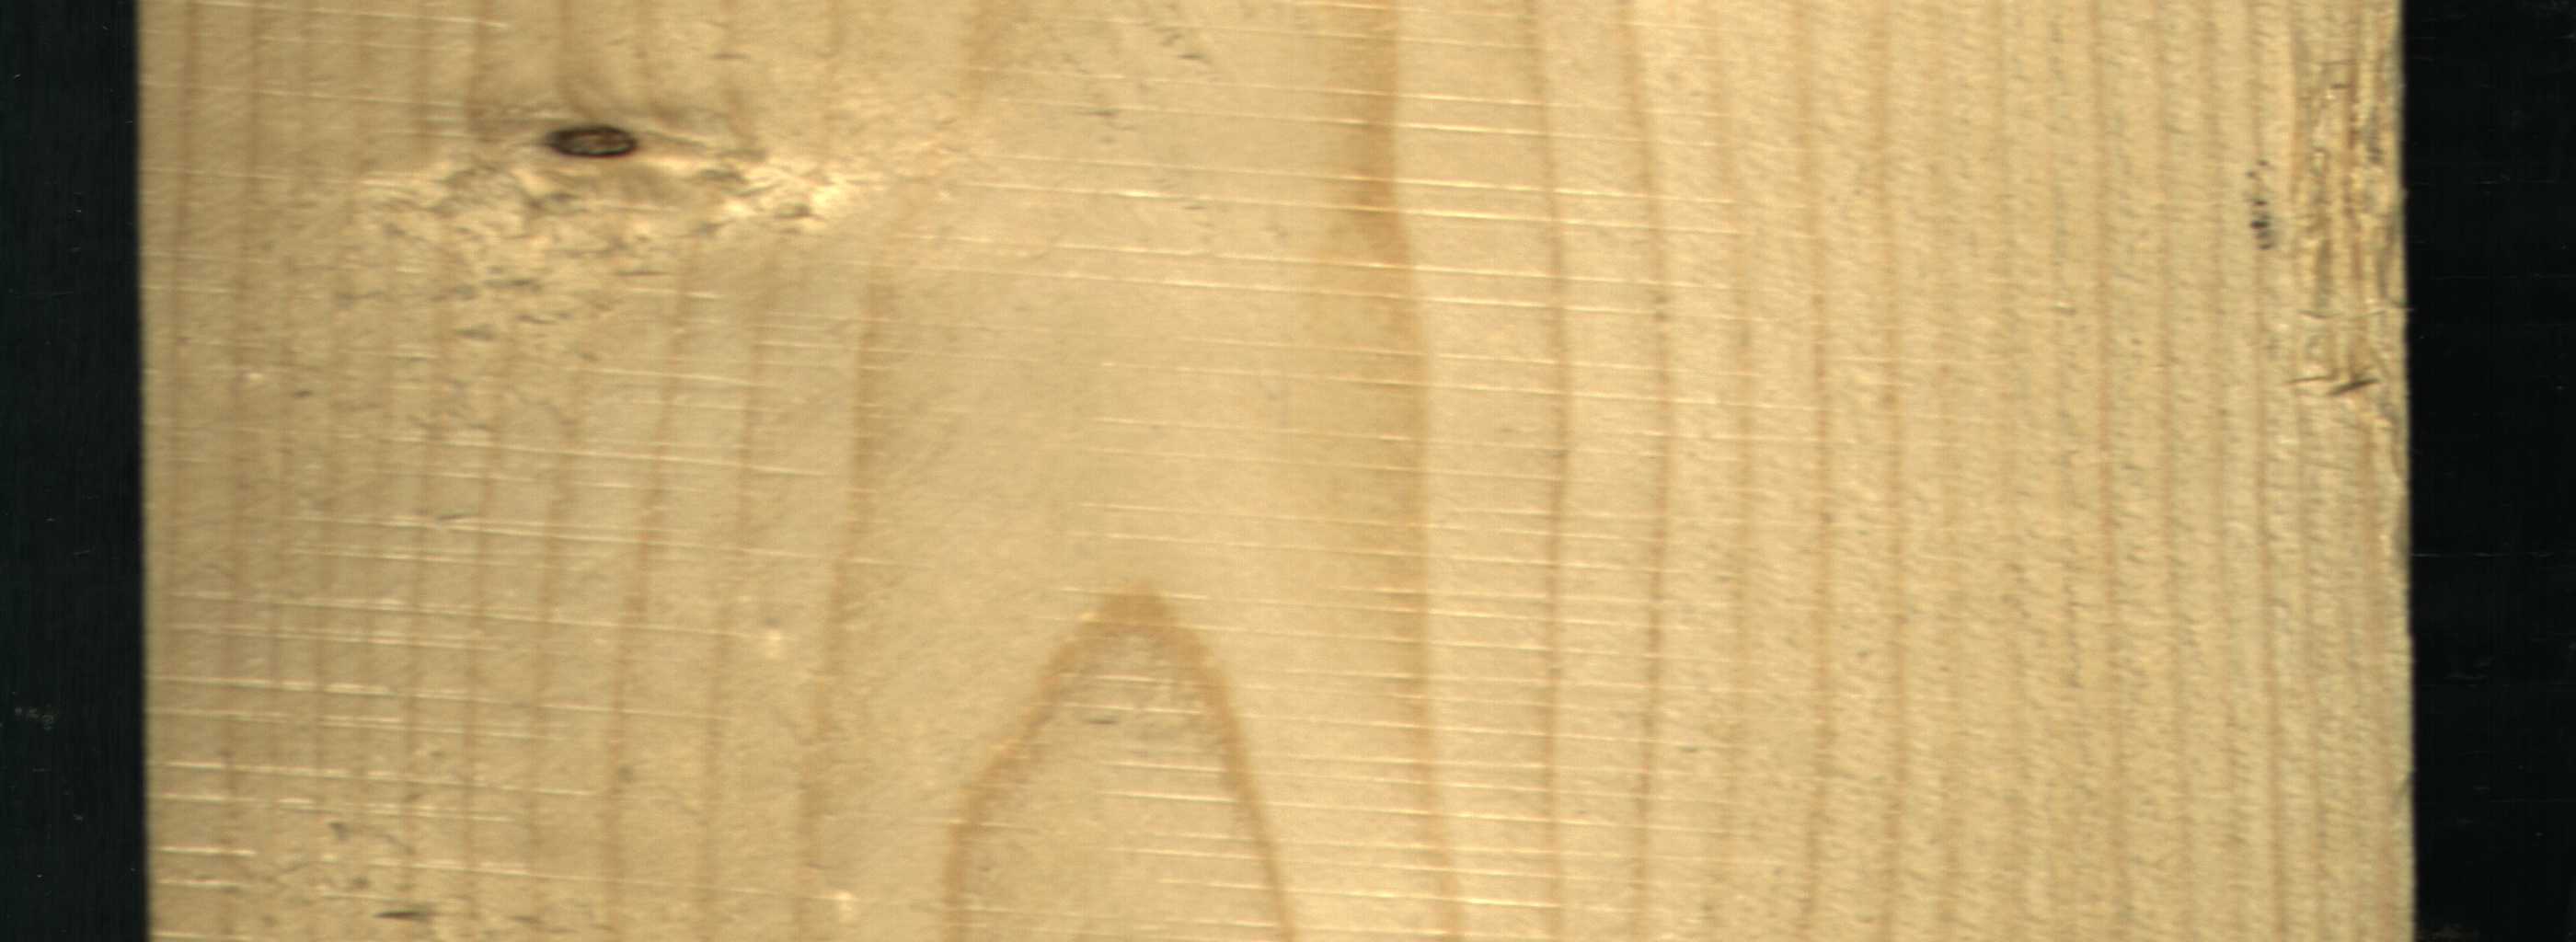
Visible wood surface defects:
Dead_Knot